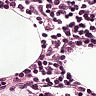
Metastatic tissue present: no